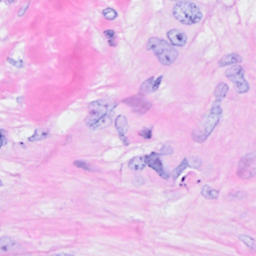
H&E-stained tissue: Breast